Field crop: maize
Growth stage: 2
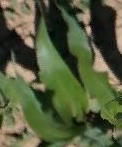
Species: maize